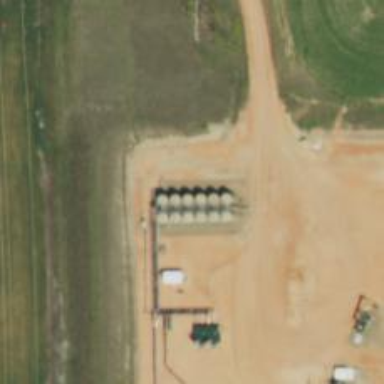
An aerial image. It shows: Storage tank with man-made structure.